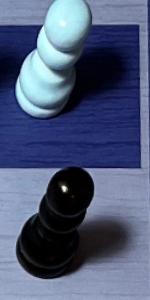
Label: Pawn_Black